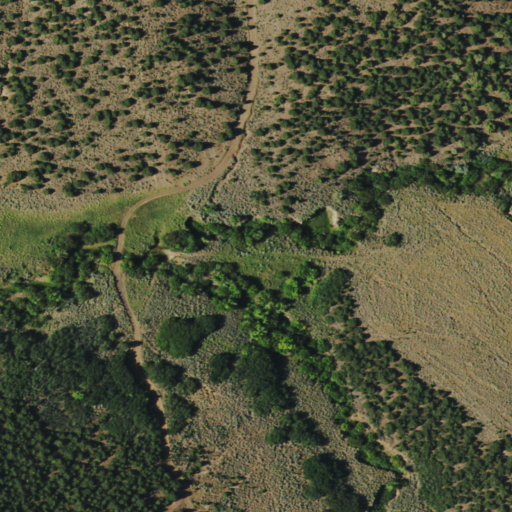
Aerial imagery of valley in Colorado named Briar Canyon containing evergreen forest, shrub, and woody wetlands